Interaction volume radius: 10 \u00c5
Interaction volume height: 15 \u00c5
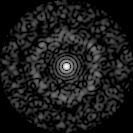
Disorder parameter: 0.8292